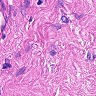
Metastatic tissue present: no